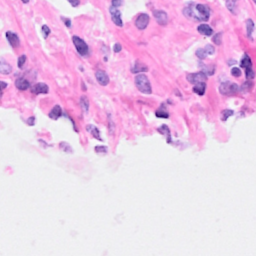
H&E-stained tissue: Breast